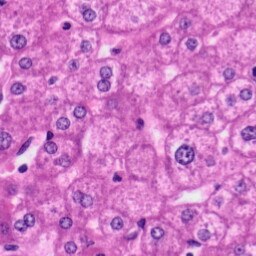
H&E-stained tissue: Liver